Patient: sex M, age 65
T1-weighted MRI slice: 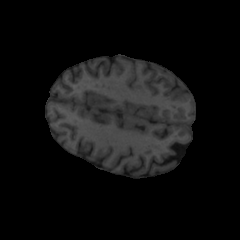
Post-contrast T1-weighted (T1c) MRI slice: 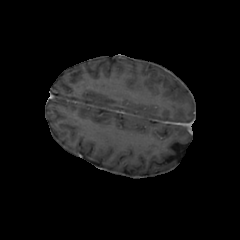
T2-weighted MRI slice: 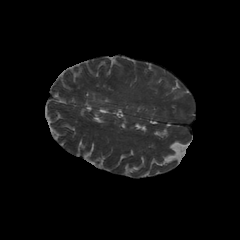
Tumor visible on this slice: no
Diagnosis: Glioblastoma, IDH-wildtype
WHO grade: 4